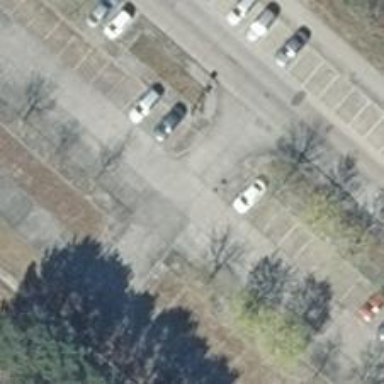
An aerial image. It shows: Parking aisle designated as service road.